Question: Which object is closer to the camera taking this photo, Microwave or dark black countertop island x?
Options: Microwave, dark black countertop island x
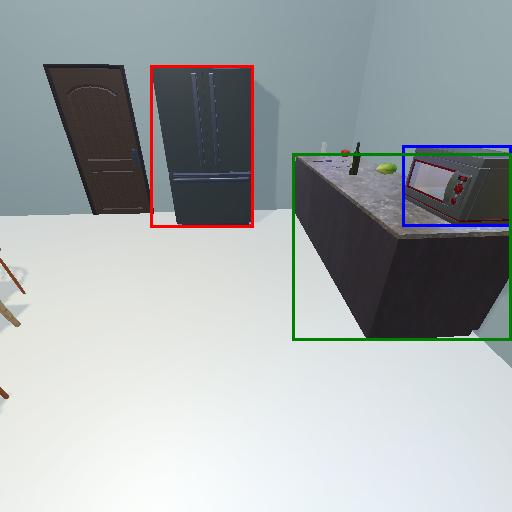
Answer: Microwave